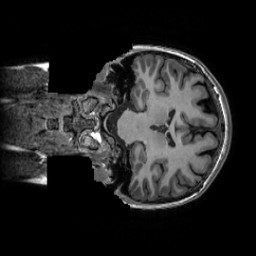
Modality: T1w
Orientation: coronal
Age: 23
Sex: female
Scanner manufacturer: ge
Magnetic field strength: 3 T
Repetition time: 0.007348 s
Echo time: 0.003036 s